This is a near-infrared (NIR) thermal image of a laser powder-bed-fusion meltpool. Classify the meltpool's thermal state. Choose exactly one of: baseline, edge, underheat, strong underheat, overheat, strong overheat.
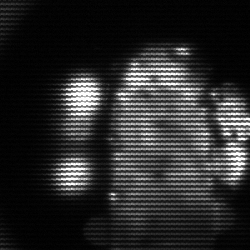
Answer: strong underheat